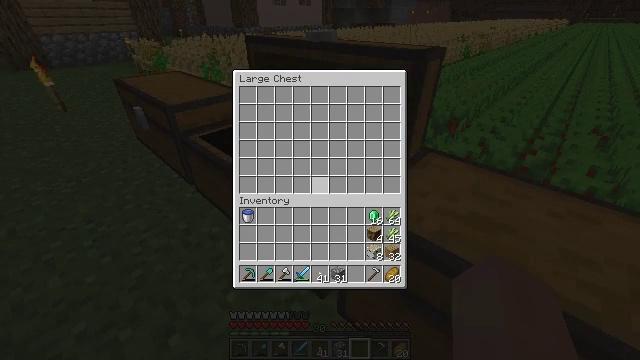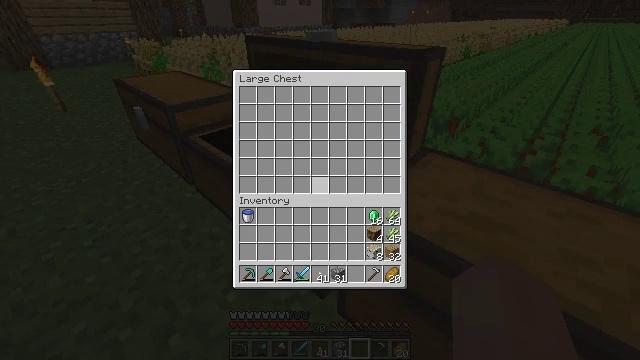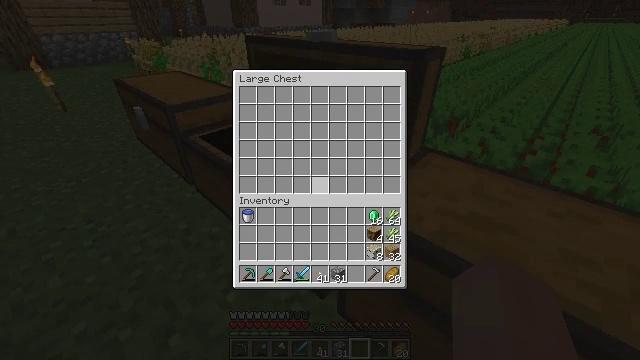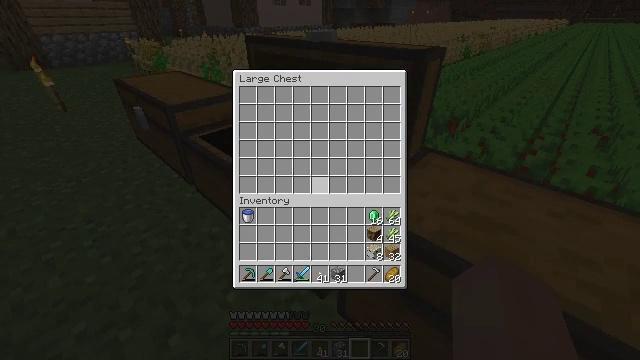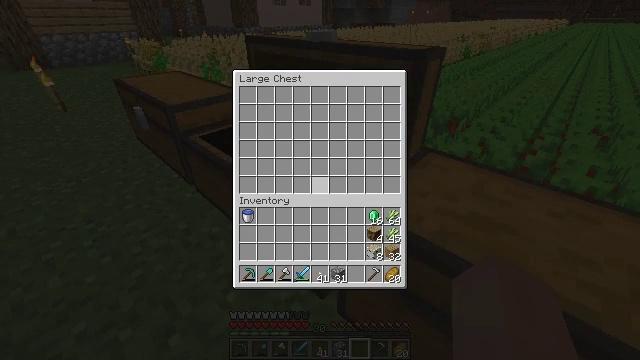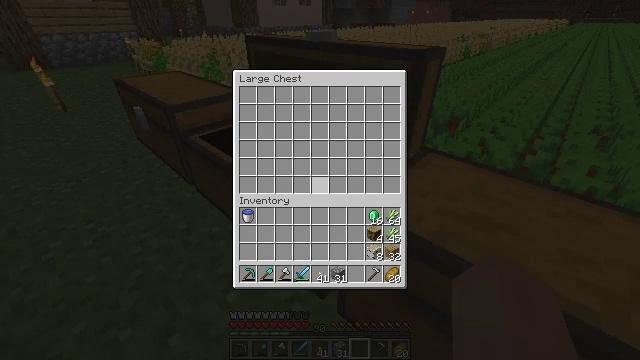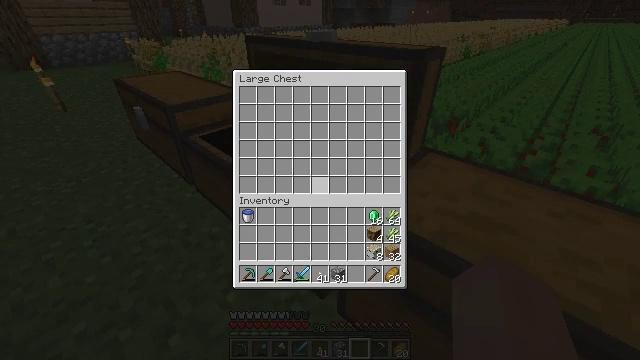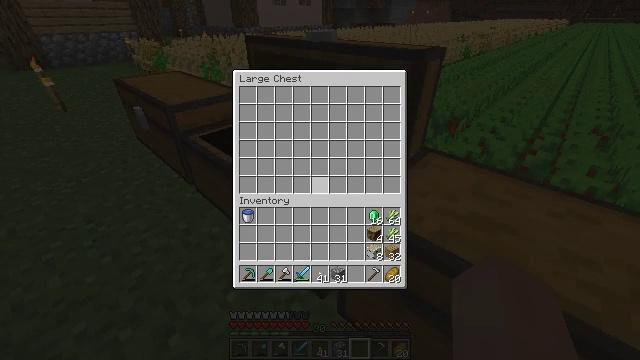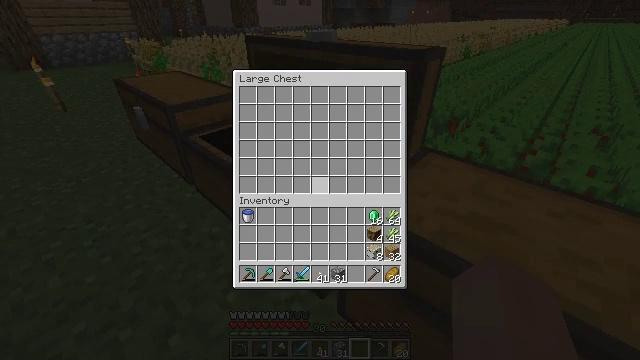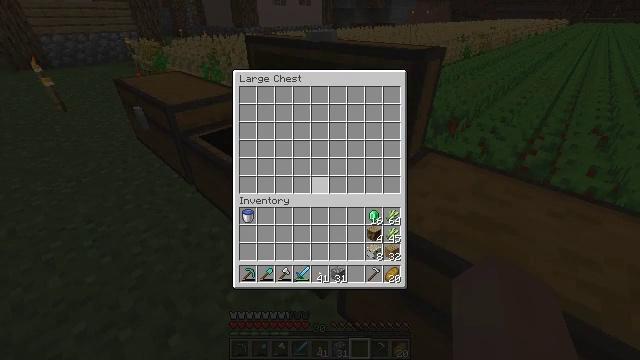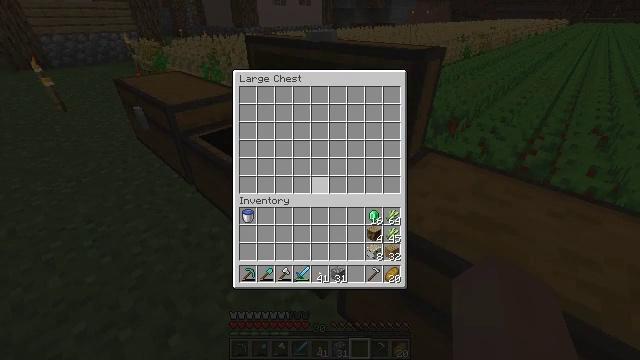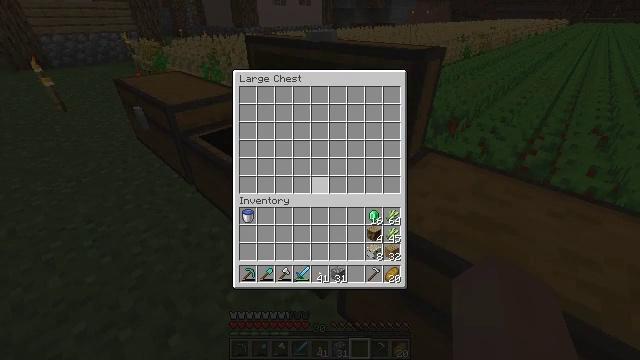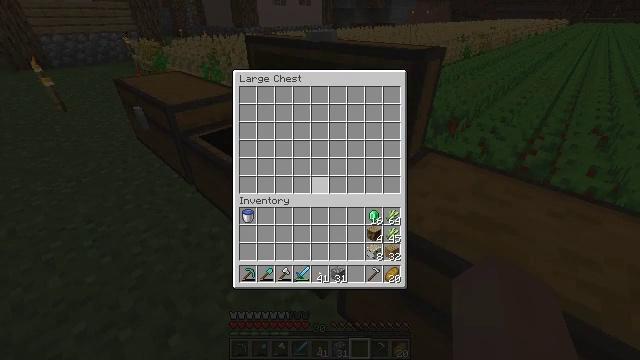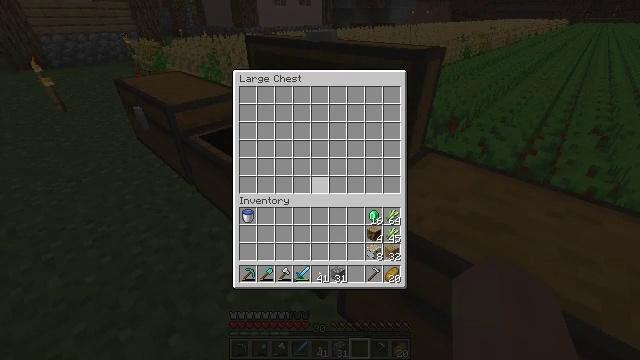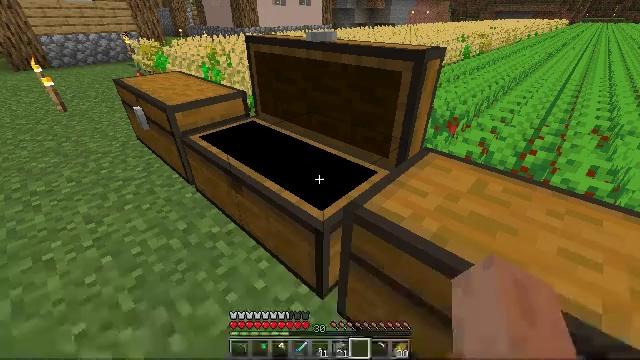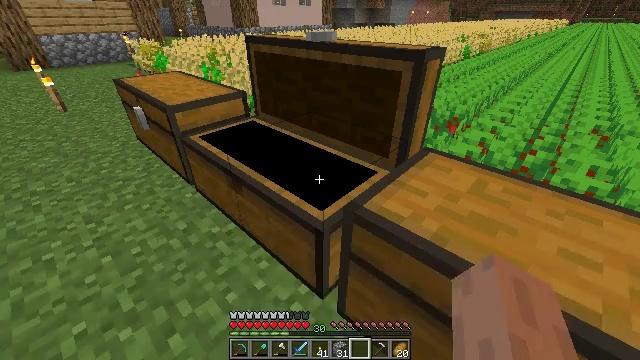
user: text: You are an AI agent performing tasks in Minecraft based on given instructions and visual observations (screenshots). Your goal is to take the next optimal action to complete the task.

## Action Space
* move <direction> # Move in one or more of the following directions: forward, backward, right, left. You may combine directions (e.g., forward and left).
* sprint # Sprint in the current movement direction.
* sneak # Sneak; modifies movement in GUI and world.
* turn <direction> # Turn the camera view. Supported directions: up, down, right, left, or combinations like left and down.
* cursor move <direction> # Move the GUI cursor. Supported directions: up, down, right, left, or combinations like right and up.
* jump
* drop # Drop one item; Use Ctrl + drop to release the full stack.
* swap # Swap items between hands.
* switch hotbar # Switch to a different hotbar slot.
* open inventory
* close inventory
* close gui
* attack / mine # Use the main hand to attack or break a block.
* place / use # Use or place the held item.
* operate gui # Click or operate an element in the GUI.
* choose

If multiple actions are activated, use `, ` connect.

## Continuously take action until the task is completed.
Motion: motion action
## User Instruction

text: Collect beetroots from the field.
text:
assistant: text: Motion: no_op
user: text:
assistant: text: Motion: no_op
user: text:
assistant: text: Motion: no_op
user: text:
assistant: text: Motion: no_op
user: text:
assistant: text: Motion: no_op
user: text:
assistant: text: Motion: no_op
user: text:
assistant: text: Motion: no_op
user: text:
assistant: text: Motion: no_op
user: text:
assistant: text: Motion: no_op
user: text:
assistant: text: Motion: no_op
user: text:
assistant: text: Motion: no_op
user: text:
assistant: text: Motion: no_op
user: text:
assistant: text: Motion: no_op
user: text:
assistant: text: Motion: no_op
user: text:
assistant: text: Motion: close gui
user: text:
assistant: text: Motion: no_op
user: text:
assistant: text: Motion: no_op
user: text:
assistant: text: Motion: no_op
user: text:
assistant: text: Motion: move right, turn right
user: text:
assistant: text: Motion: move right, turn right
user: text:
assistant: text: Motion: move right, turn right
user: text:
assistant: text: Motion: move right, turn right
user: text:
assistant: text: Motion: move right
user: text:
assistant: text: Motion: move right
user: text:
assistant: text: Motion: move right
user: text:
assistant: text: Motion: move right
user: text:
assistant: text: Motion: move right
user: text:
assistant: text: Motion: move forward and move right, turn left
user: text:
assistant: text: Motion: move forward and move right, turn left
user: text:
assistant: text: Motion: move forward and move right, turn left